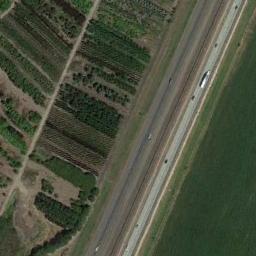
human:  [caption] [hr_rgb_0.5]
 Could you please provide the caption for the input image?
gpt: A straight freeway goes through the farmland but the plants on the two sides are different .

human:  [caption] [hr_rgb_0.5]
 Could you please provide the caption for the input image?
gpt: The freeway is surrounded by a large area of ​​green farmland and there are several cars on the freeway .

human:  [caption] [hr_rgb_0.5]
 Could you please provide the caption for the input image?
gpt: The freeway is between the grass and some trees with some cars .

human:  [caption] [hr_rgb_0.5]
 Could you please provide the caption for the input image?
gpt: There is a green field beside the highway .

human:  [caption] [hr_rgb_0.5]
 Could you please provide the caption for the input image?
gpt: There are green farmlands beside the freeway .